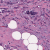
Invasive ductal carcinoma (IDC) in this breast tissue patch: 1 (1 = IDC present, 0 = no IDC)